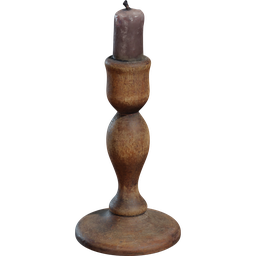
Label: decoration